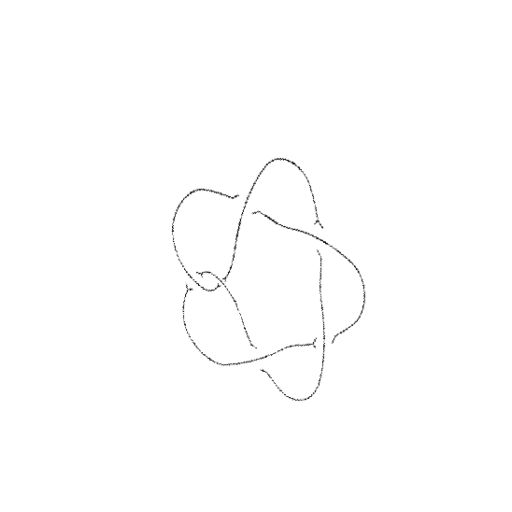
Crossing number: 6